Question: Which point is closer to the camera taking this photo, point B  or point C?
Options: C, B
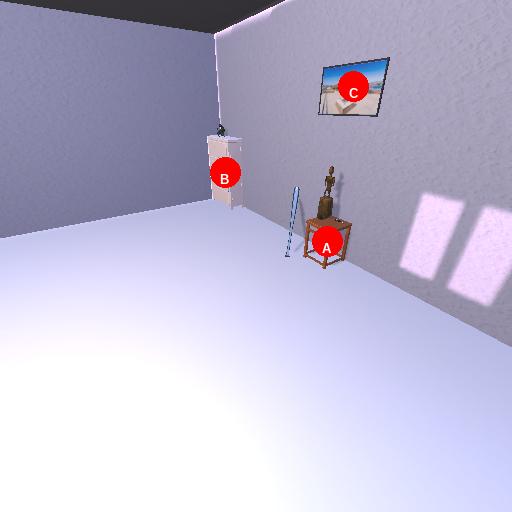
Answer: C